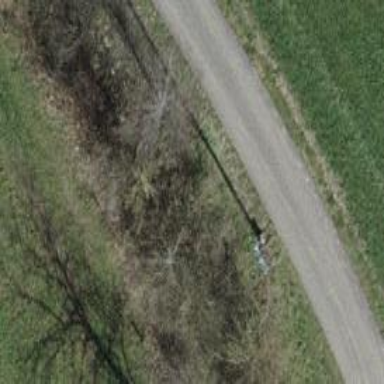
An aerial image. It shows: Minor power line.